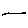
Label: line